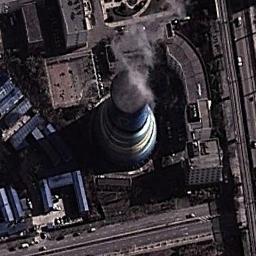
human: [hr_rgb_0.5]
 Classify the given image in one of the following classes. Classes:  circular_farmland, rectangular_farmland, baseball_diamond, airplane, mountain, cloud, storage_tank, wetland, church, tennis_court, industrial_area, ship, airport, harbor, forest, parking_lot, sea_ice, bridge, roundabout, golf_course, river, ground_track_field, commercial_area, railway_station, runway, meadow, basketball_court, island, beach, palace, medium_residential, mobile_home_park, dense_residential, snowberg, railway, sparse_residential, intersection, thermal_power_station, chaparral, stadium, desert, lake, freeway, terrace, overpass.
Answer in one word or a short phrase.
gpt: thermal_power_station